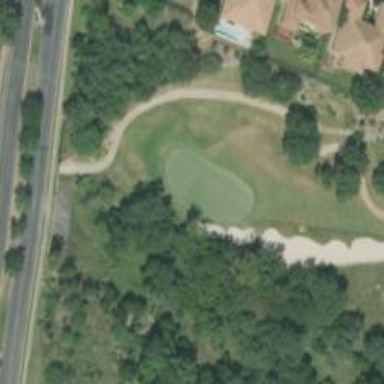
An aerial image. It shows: View of golf hole.